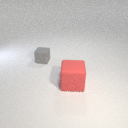
large red rubber cube in front of small gray rubber cube